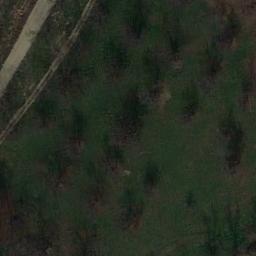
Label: meadow